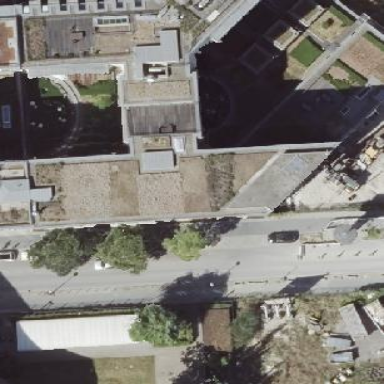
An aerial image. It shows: Office building with flat roof.